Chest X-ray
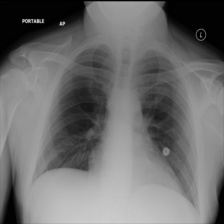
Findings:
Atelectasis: negative
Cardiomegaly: negative
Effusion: negative
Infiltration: negative
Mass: negative
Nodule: negative
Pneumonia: negative
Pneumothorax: negative
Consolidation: negative
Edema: negative
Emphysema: negative
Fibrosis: negative
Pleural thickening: negative
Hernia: negative